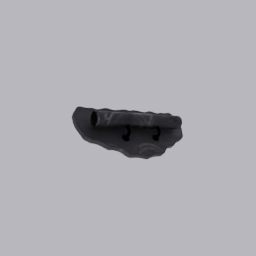
Label: decoration